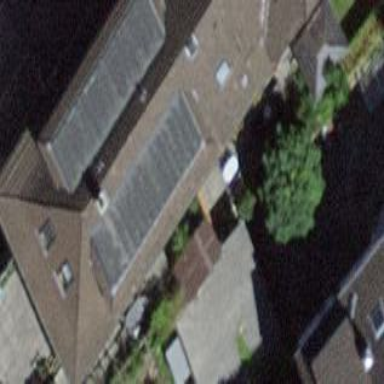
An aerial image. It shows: Hipped roof on apartment building.